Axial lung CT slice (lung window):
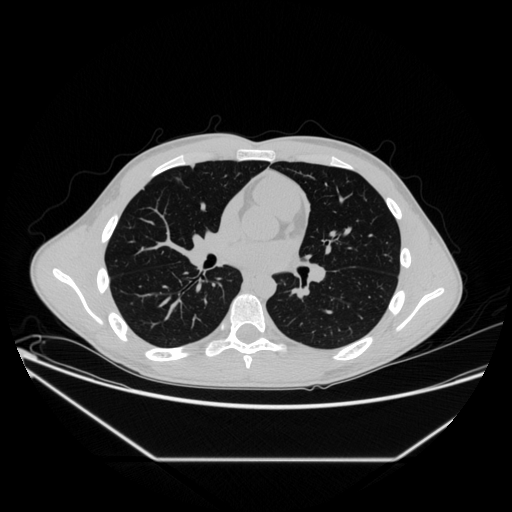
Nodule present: no